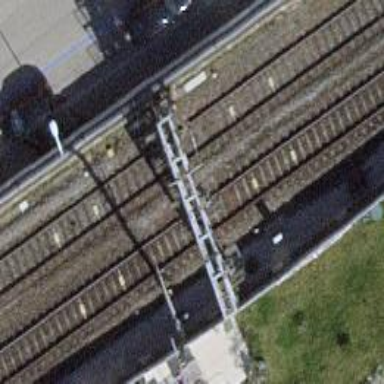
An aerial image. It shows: Railway signal.